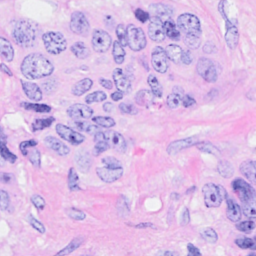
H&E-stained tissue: Breast